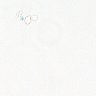
Metastatic tissue present: no